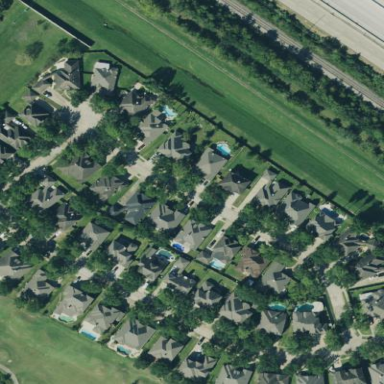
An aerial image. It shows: This residential area consists of single-family homes.